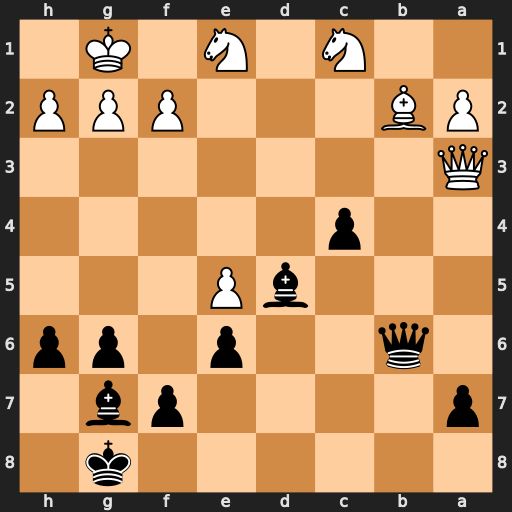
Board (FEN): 6k1/p4pb1/1q2p1pp/3bP3/2p5/Q7/PB3PPP/2N1N1K1
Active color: b
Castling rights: -
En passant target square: -
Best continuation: Bf8 Qc3 Bb4